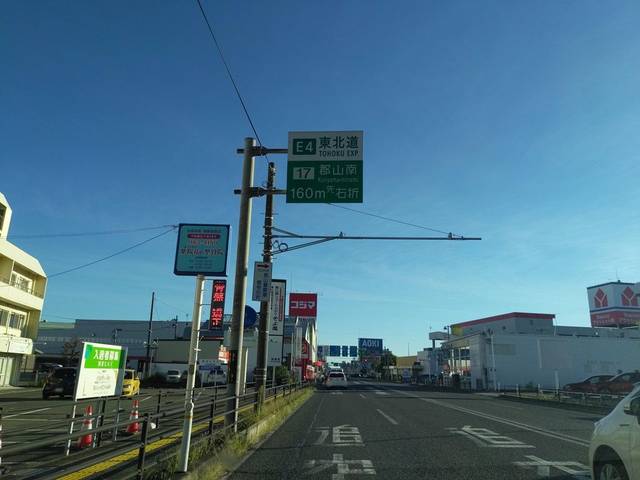
Region: Japan
Coordinates: 37.378, 140.375